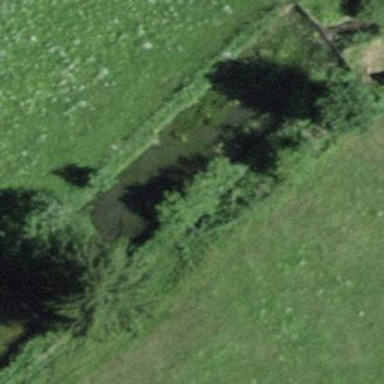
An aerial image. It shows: Peaceful pond surrounded by nature.